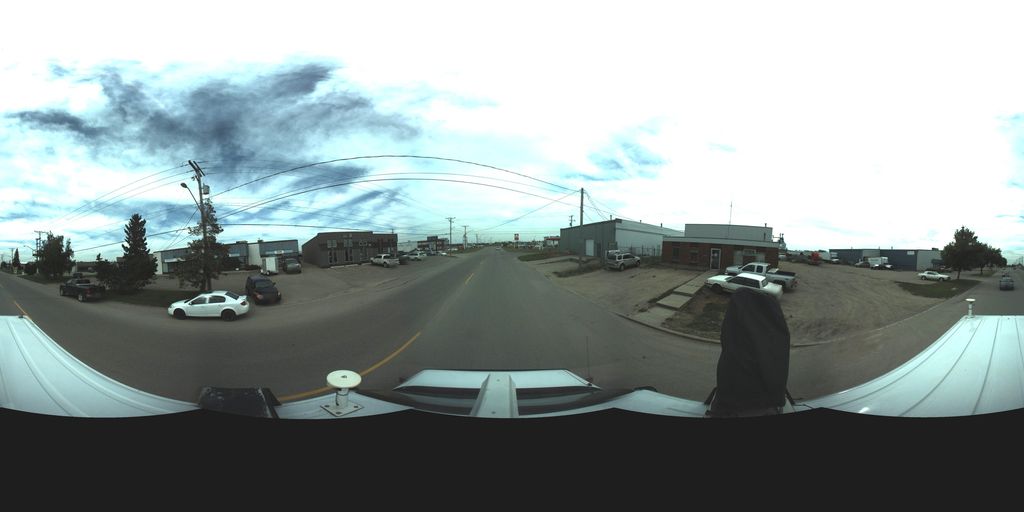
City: saskatoon